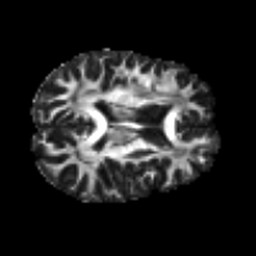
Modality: FA
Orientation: axial
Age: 29
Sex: female
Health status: ill
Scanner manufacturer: siemens
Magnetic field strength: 3 T
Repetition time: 6.5 s
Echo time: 0.062 s